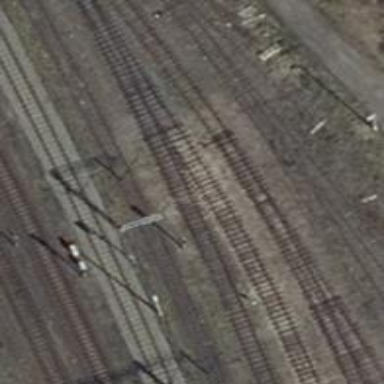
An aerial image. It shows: Rail siding with electrified contact lines for trains.